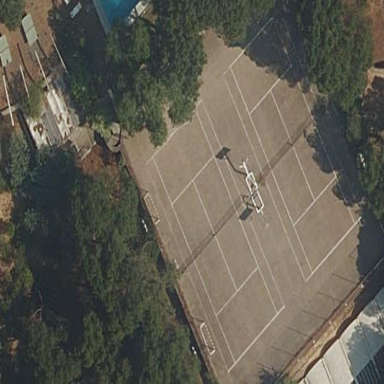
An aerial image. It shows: Tennis court on the leisure land pitch.